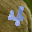
Label: 4